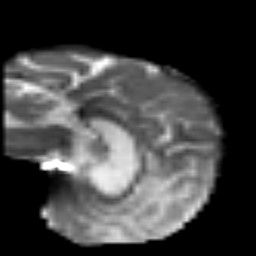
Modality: T2w
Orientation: sagittal
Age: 69
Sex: male
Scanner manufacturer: siemens
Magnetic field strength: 3 T
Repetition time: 3.2 s
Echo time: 0.081 s